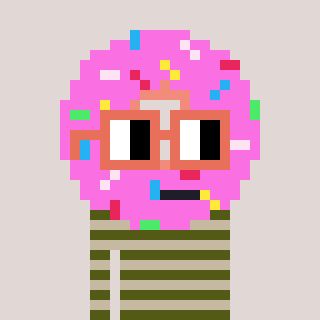
a pixel art character with square orange glasses, a doughnut-shaped head and a bege-colored body on a warm background